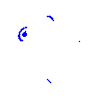
Particle: pion